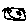
Label: smiley face